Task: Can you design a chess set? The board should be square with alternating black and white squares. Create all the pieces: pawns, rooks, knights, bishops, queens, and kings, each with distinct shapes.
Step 3382:
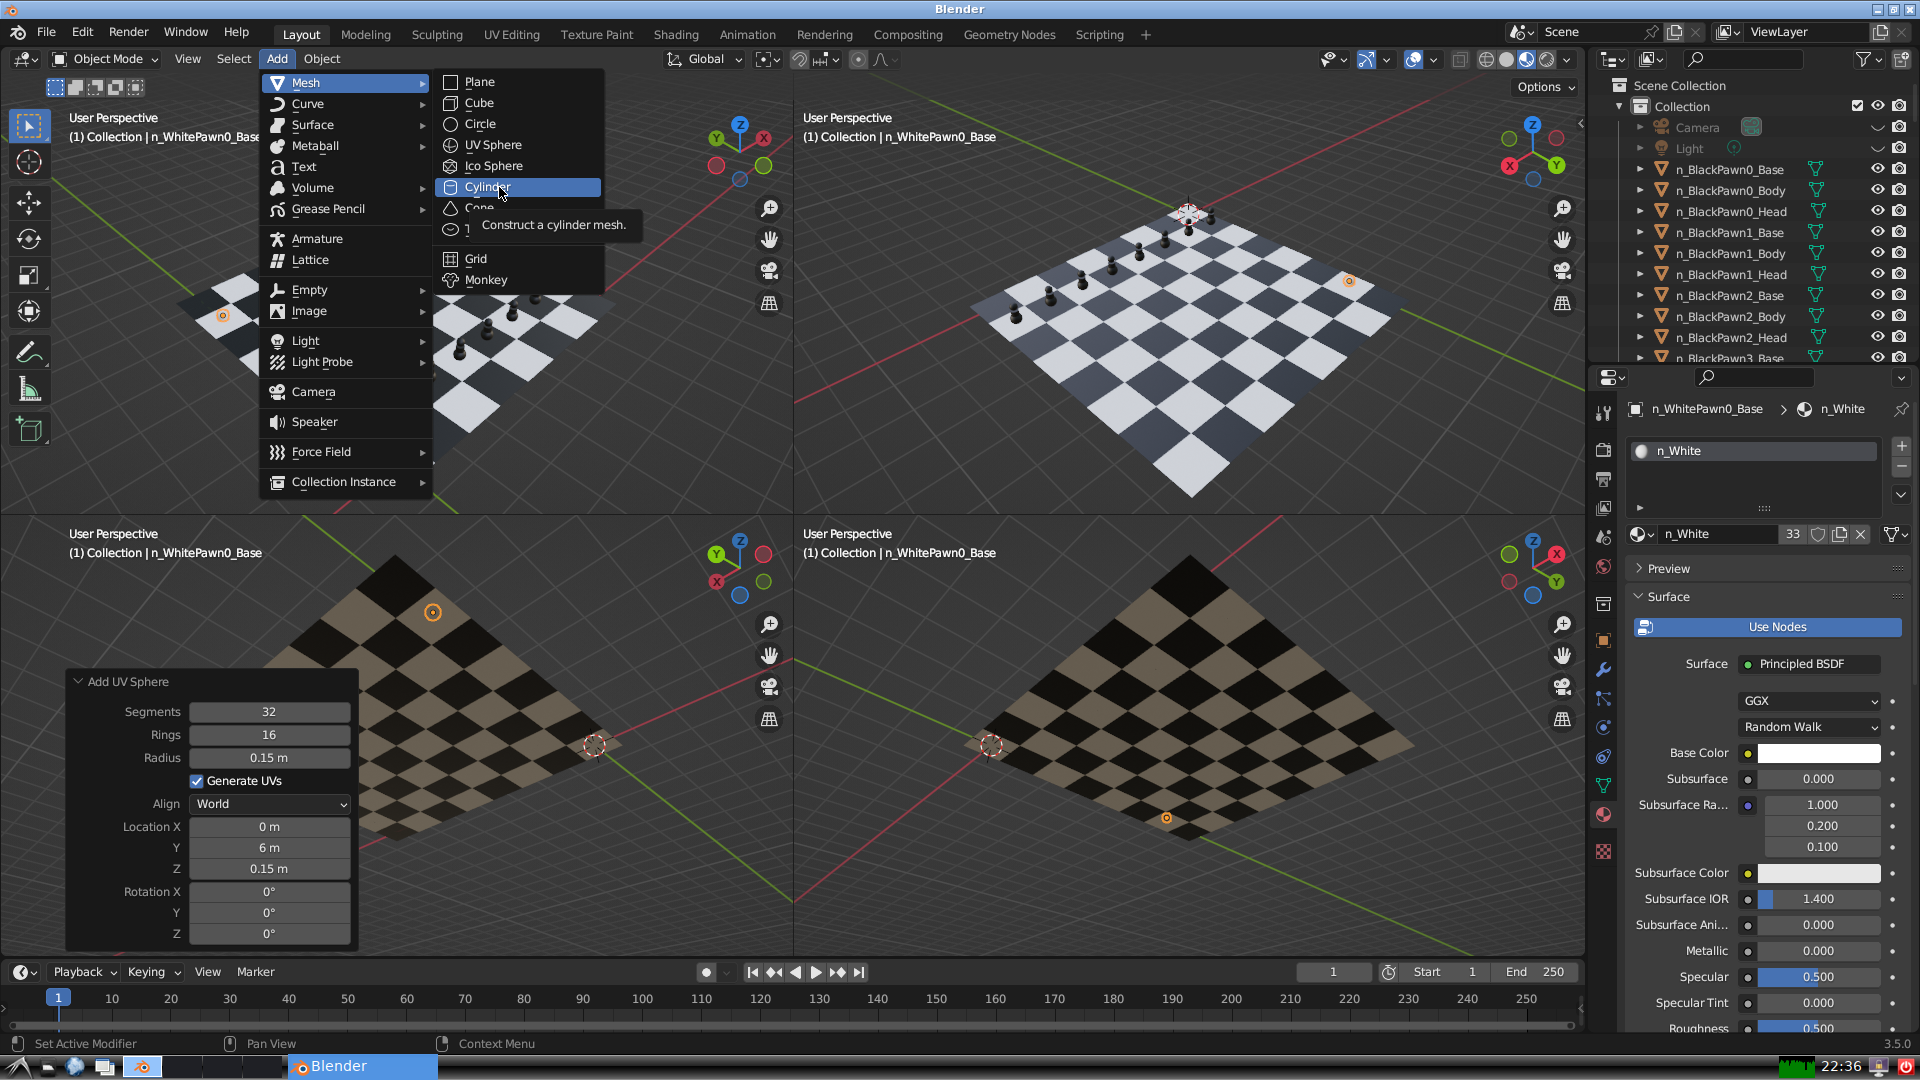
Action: click: no